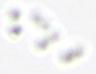
Label: Phaeocystis